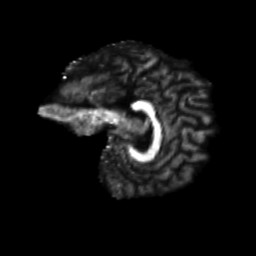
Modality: FA
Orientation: sagittal
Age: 61
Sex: male
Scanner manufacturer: siemens
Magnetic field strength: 3 T
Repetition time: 4.71 s
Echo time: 0.0906 s